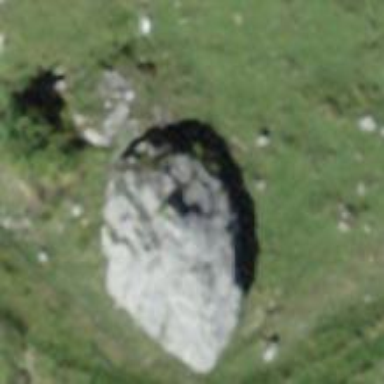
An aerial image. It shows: View of natural rock.